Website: home-depot
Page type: payment
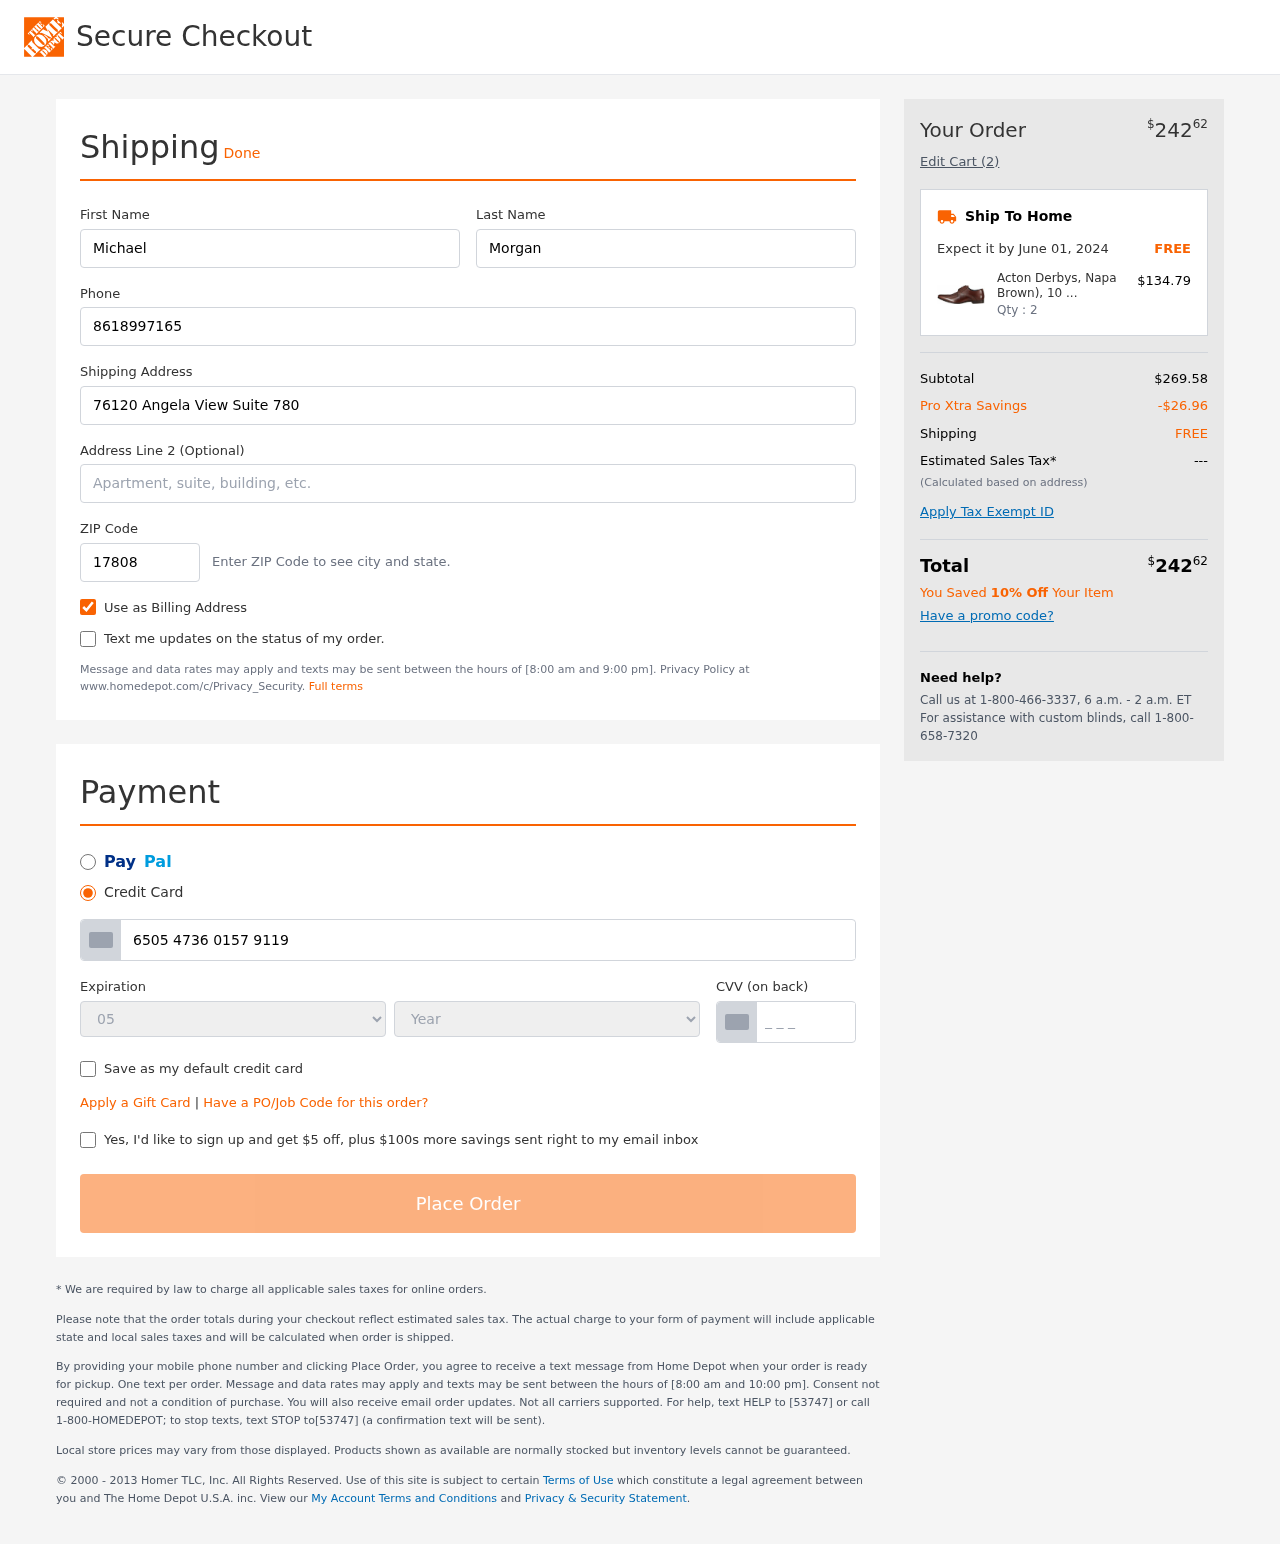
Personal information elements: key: PII_CARD_CVV
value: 501
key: PII_CARD_EXPIRY_MONTH
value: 05
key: PII_CARD_EXPIRY_YEAR
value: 26
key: PII_CARD_NUMBER
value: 6505 4736 0157 9119
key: PII_FIRSTNAME
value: Michael
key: PII_LASTNAME
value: Morgan
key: PII_PHONE
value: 8618997165
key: PII_POSTCODE
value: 17808
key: PII_STREET
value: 76120 Angela View Suite 780
Product elements: key: PRODUCT1_NAME
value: Acton Derbys, Napa Brown), 10 UK
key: PRODUCT1_PRICE
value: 134.79
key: PRODUCT1_QUANTITY
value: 2
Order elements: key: ORDER_TOTAL
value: $24262
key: ORDER_NUM_ITEMS
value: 2
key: ORDER_DELIVERY_DATE
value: June 01, 2024
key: ORDER_SUBTOTAL
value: $269.58
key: ORDER_DISCOUNT
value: -$26.96
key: ORDER_SHIPPING_COST
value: FREE